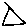
Label: triangle